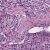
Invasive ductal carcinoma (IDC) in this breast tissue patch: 1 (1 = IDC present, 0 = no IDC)